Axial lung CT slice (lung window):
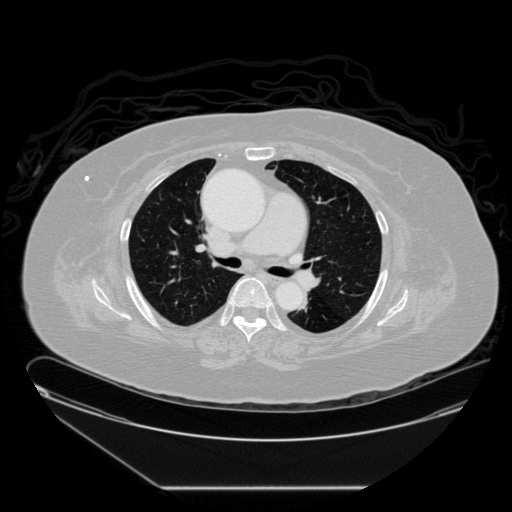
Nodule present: no